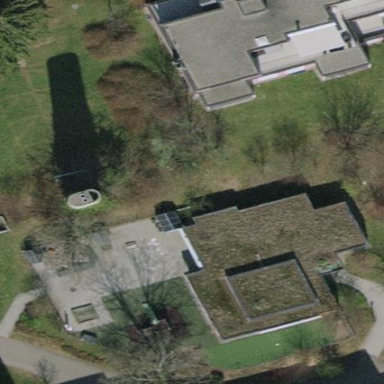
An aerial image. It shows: Kindergarten building.